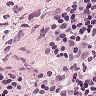
Metastatic tissue present: no